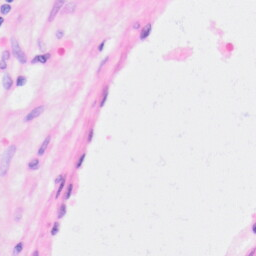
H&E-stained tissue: Kidney